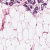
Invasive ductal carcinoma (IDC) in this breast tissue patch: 0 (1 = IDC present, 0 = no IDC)